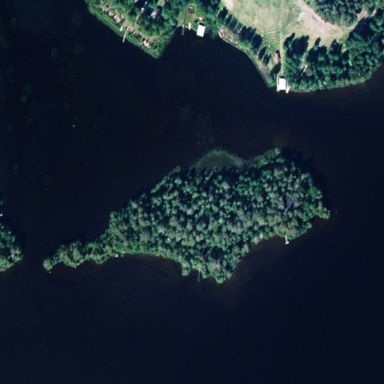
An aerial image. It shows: Islet.